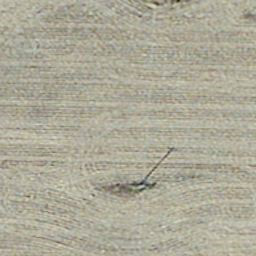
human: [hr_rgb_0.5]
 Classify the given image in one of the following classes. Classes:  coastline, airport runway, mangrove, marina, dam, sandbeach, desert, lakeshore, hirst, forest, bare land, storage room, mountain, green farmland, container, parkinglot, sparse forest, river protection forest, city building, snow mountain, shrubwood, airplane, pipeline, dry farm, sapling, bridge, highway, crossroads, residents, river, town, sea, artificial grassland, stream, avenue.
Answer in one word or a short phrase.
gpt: dry farm